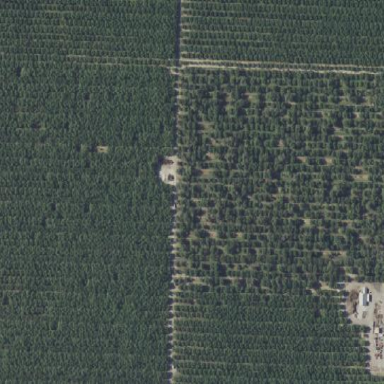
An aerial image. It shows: Almond orchard with rows of almond trees.